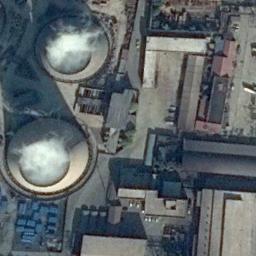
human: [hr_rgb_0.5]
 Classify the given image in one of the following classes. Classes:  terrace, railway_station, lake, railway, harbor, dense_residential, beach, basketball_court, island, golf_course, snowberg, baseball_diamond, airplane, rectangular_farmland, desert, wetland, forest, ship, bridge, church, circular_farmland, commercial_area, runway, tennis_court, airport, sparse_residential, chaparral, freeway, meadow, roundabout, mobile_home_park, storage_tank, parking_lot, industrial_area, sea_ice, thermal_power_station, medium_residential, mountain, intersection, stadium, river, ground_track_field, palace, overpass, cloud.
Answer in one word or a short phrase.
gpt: thermal_power_station